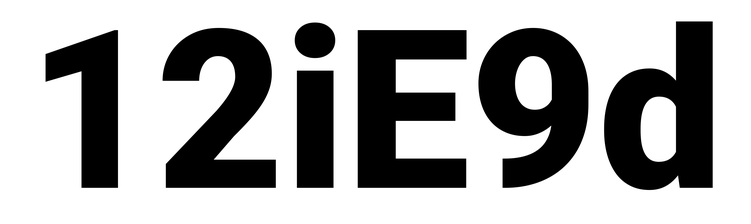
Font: Roboto_Black